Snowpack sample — Loveland Pass, Silver Plume, Colorado, USA (2/11/26, 12:00 PM MST)
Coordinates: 39.663, -105.886
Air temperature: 35 °F
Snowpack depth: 82 cm
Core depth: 20 cm
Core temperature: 17.6 °F
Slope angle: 13°, slope face: 12°
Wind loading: high
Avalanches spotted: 1
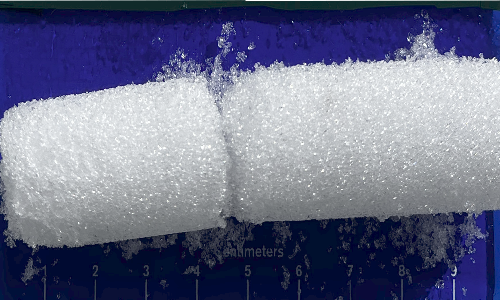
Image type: core
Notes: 1 small avalanche spotted on the north side of the bowl, lots of wind loading